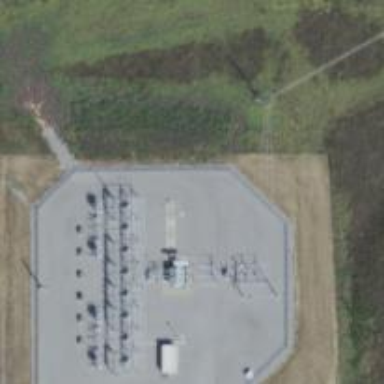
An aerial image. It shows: Power substation primarily used for electricity generation.